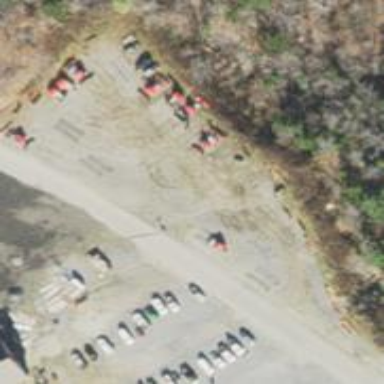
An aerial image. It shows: Parking area with unpaved surface.